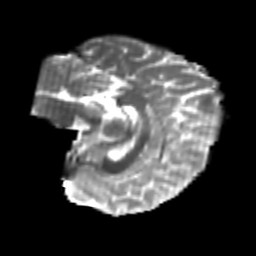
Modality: T2w
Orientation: sagittal
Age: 26
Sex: female
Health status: healthy
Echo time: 0.074 s